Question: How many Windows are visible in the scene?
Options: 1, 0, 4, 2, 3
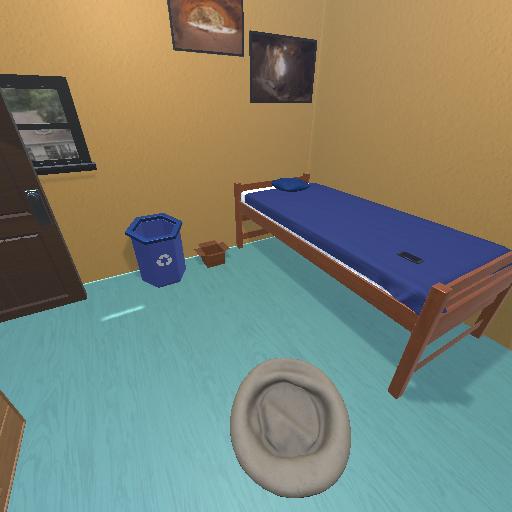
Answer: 1